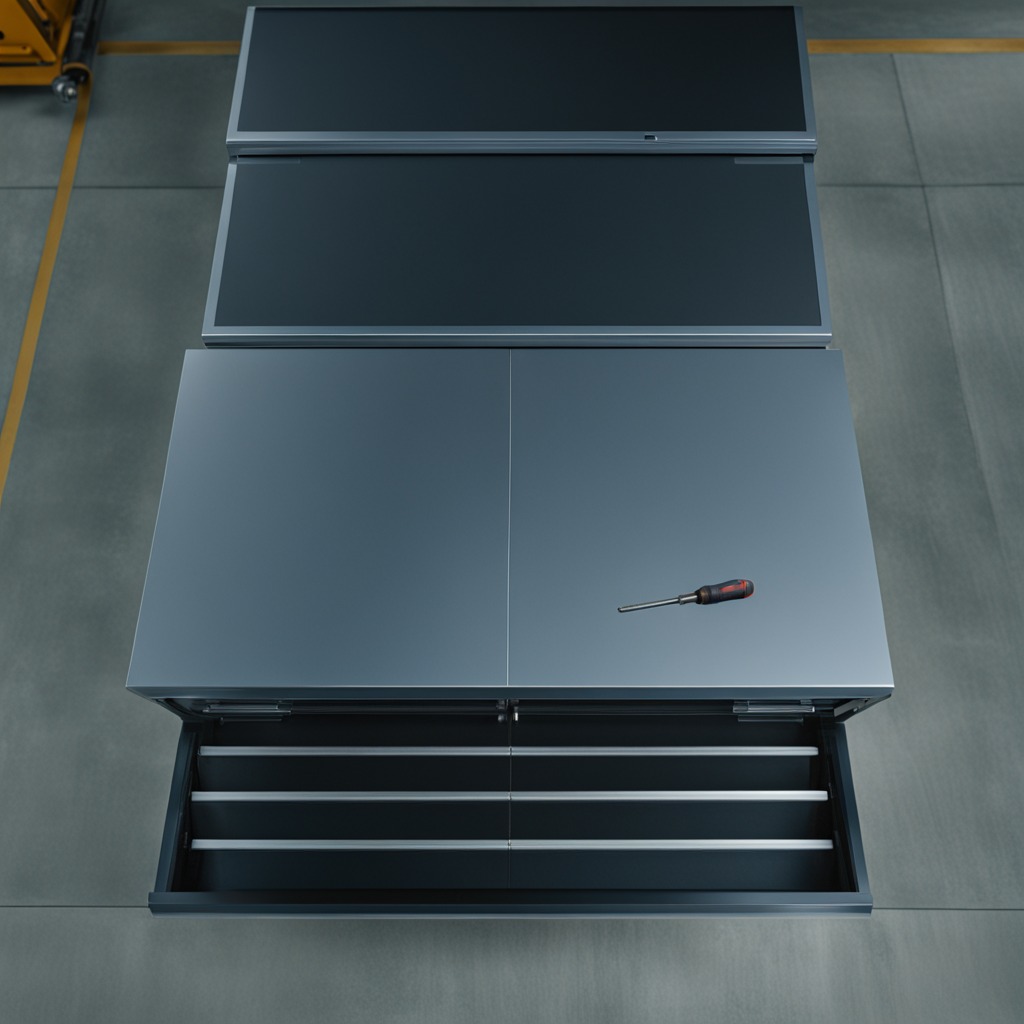
A screwdriver lies on the surface of the toolbox.